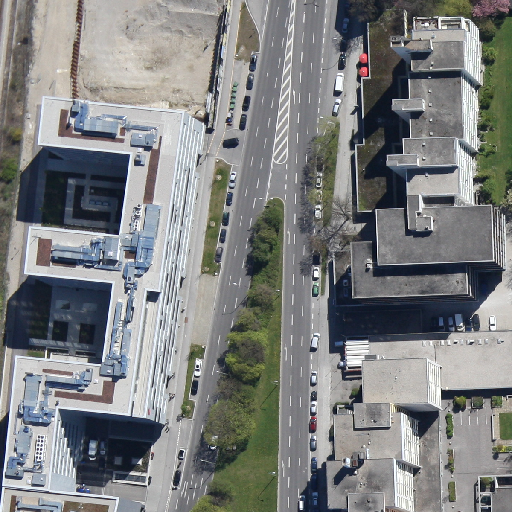
Referring expression: bikeway